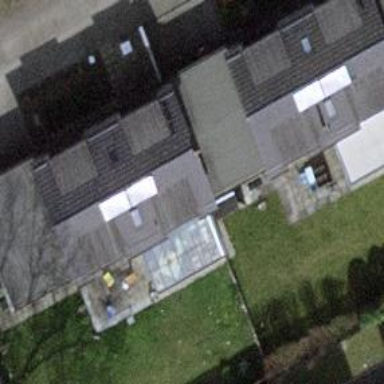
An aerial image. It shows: View of roof of building.